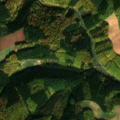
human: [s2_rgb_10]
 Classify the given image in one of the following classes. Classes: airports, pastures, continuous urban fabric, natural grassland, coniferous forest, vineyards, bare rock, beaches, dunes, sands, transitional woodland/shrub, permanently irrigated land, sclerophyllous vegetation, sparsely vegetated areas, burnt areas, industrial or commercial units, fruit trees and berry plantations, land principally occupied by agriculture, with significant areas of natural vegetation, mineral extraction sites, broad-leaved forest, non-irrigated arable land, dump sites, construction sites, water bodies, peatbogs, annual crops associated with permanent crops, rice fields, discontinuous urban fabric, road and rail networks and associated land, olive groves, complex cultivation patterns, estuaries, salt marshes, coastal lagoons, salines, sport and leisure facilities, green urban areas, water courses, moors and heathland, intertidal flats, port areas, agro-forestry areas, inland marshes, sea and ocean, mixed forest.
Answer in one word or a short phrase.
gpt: complex cultivation patterns, broad-leaved forest, coniferous forest, mixed forest